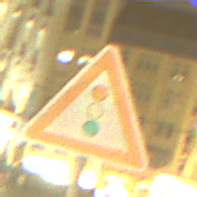
Verkehrszeichen: Lichtzeichenanlage
Umgebung: Outdoor, Urban
Tageszeit: Night
Wetter: Overcast
Licht: Artificial
Jahreszeit: NotSpecified
Kontrast: MediumContrast